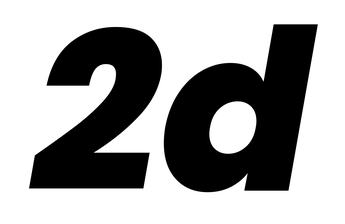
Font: Poppins-ExtraBoldItalic